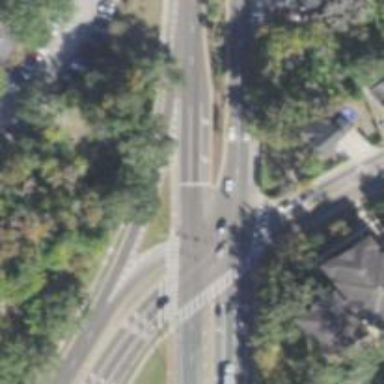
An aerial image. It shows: Marked road crossing with pedestrian island.